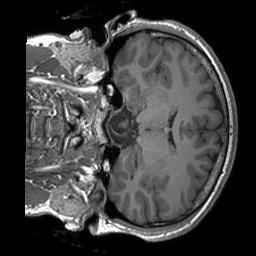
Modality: T1w
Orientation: coronal
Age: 20
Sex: male
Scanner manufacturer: siemens
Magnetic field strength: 3 T
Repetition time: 1.9 s
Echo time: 0.00243 s